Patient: sex M, age 65
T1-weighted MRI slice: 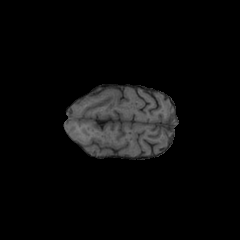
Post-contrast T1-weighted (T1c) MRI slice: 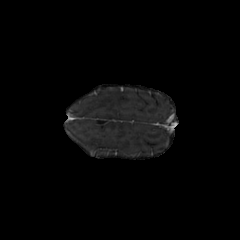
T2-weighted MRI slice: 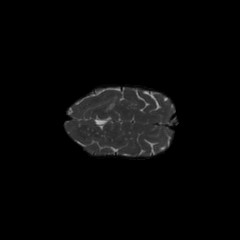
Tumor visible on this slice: no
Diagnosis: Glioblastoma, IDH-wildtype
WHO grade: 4